Question: I have a table in excel file, please have a look on below image:-

I want to know the position of cell which has minimum value.
As you can see cell AE26 has the minimum value.
I am trying below formula :-
'''
=CELL("ADDRESS",INDEX(Z7:AJ26,MATCH(MIN(Z7:AJ26),Z7:AJ26,0)))
'''
But it is giving "#N/A" :- "A value is not available to the formula and function."
Not sure what I am doing wrong.
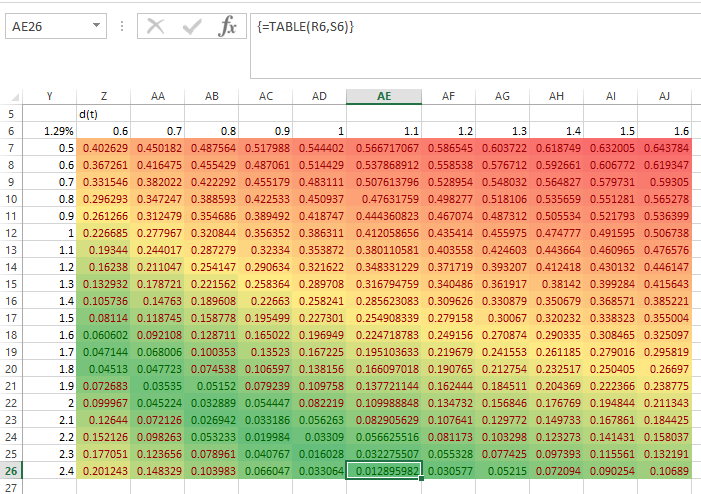
Answer: You can't use Match() on a multi-column range.
Your scenario can work if you use a helper column and a helper row to identify which row and which column holds the smallest value of the table.
Consider the following screenshot:

The conditionally formatted table has the defined name 'MyTable'.
Cell D1 calculates the minimum value in the table with the formula
'''
=MIN(MyTable)
'''
D1 has the range name 'SmallNumber'.
Cell I3 has the following formula, copied down
'''
=IF(ISNUMBER(MATCH(SmallNumber,B3:H3,0)),TRUE,FALSE)
'''
Cell B15 has the following formula, copied across:
'''
=IF(ISNUMBER(MATCH(SmallNumber,B3:B14,0)),TRUE,FALSE)
'''
The intersection of the "TRUE" values is the location of the smallest number in the table. If you want to return the cell address of that, you can use the formula in cell D2
'''
=CELL("address",INDEX(MyTable,MATCH(TRUE(),I3:I14,0),MATCH(TRUE(),B15:H15,0)))
'''
You can see a sample file <URL>.